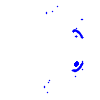
Particle: electron